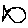
Label: fish